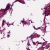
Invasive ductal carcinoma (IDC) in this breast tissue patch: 0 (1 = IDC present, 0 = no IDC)